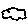
Label: cloud